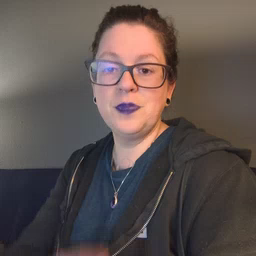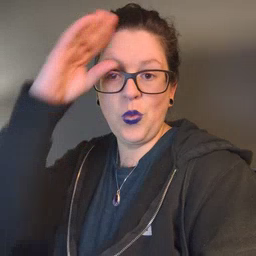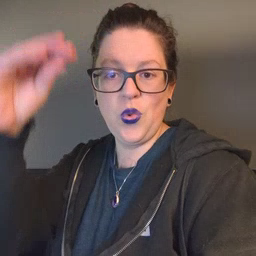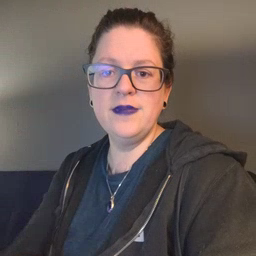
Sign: boy